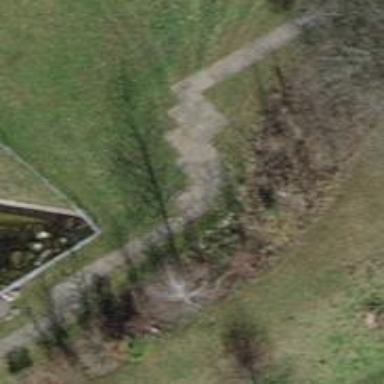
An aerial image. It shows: Path with sett surface.